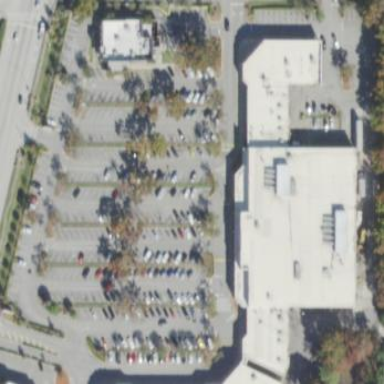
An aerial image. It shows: Parking area.